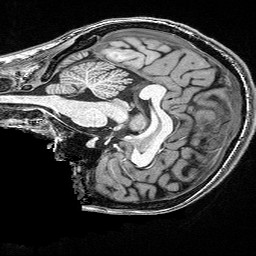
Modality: T1w
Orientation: sagittal
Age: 29
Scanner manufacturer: siemens
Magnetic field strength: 3 T
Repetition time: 2.5 s
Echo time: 0.00343 s